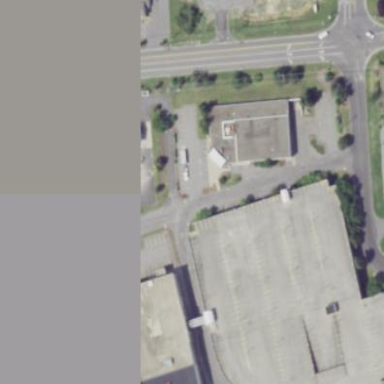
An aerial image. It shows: Building.